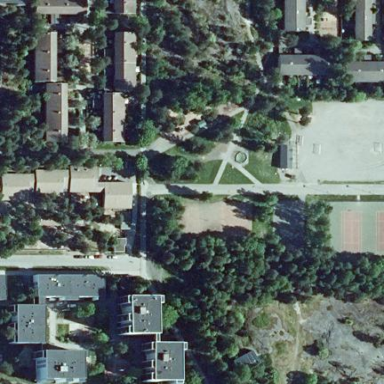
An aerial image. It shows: Kindergarten.